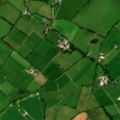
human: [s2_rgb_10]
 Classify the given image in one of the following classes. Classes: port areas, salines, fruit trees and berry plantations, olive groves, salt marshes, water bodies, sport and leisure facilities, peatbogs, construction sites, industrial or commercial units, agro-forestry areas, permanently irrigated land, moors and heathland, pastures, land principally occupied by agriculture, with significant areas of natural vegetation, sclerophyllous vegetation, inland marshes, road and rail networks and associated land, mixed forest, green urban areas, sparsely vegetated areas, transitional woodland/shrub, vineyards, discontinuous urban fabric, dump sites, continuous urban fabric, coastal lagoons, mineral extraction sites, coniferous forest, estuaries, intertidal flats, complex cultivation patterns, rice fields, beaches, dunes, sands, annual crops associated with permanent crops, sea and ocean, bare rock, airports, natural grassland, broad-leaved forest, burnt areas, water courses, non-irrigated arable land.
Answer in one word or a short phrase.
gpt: pastures